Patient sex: F
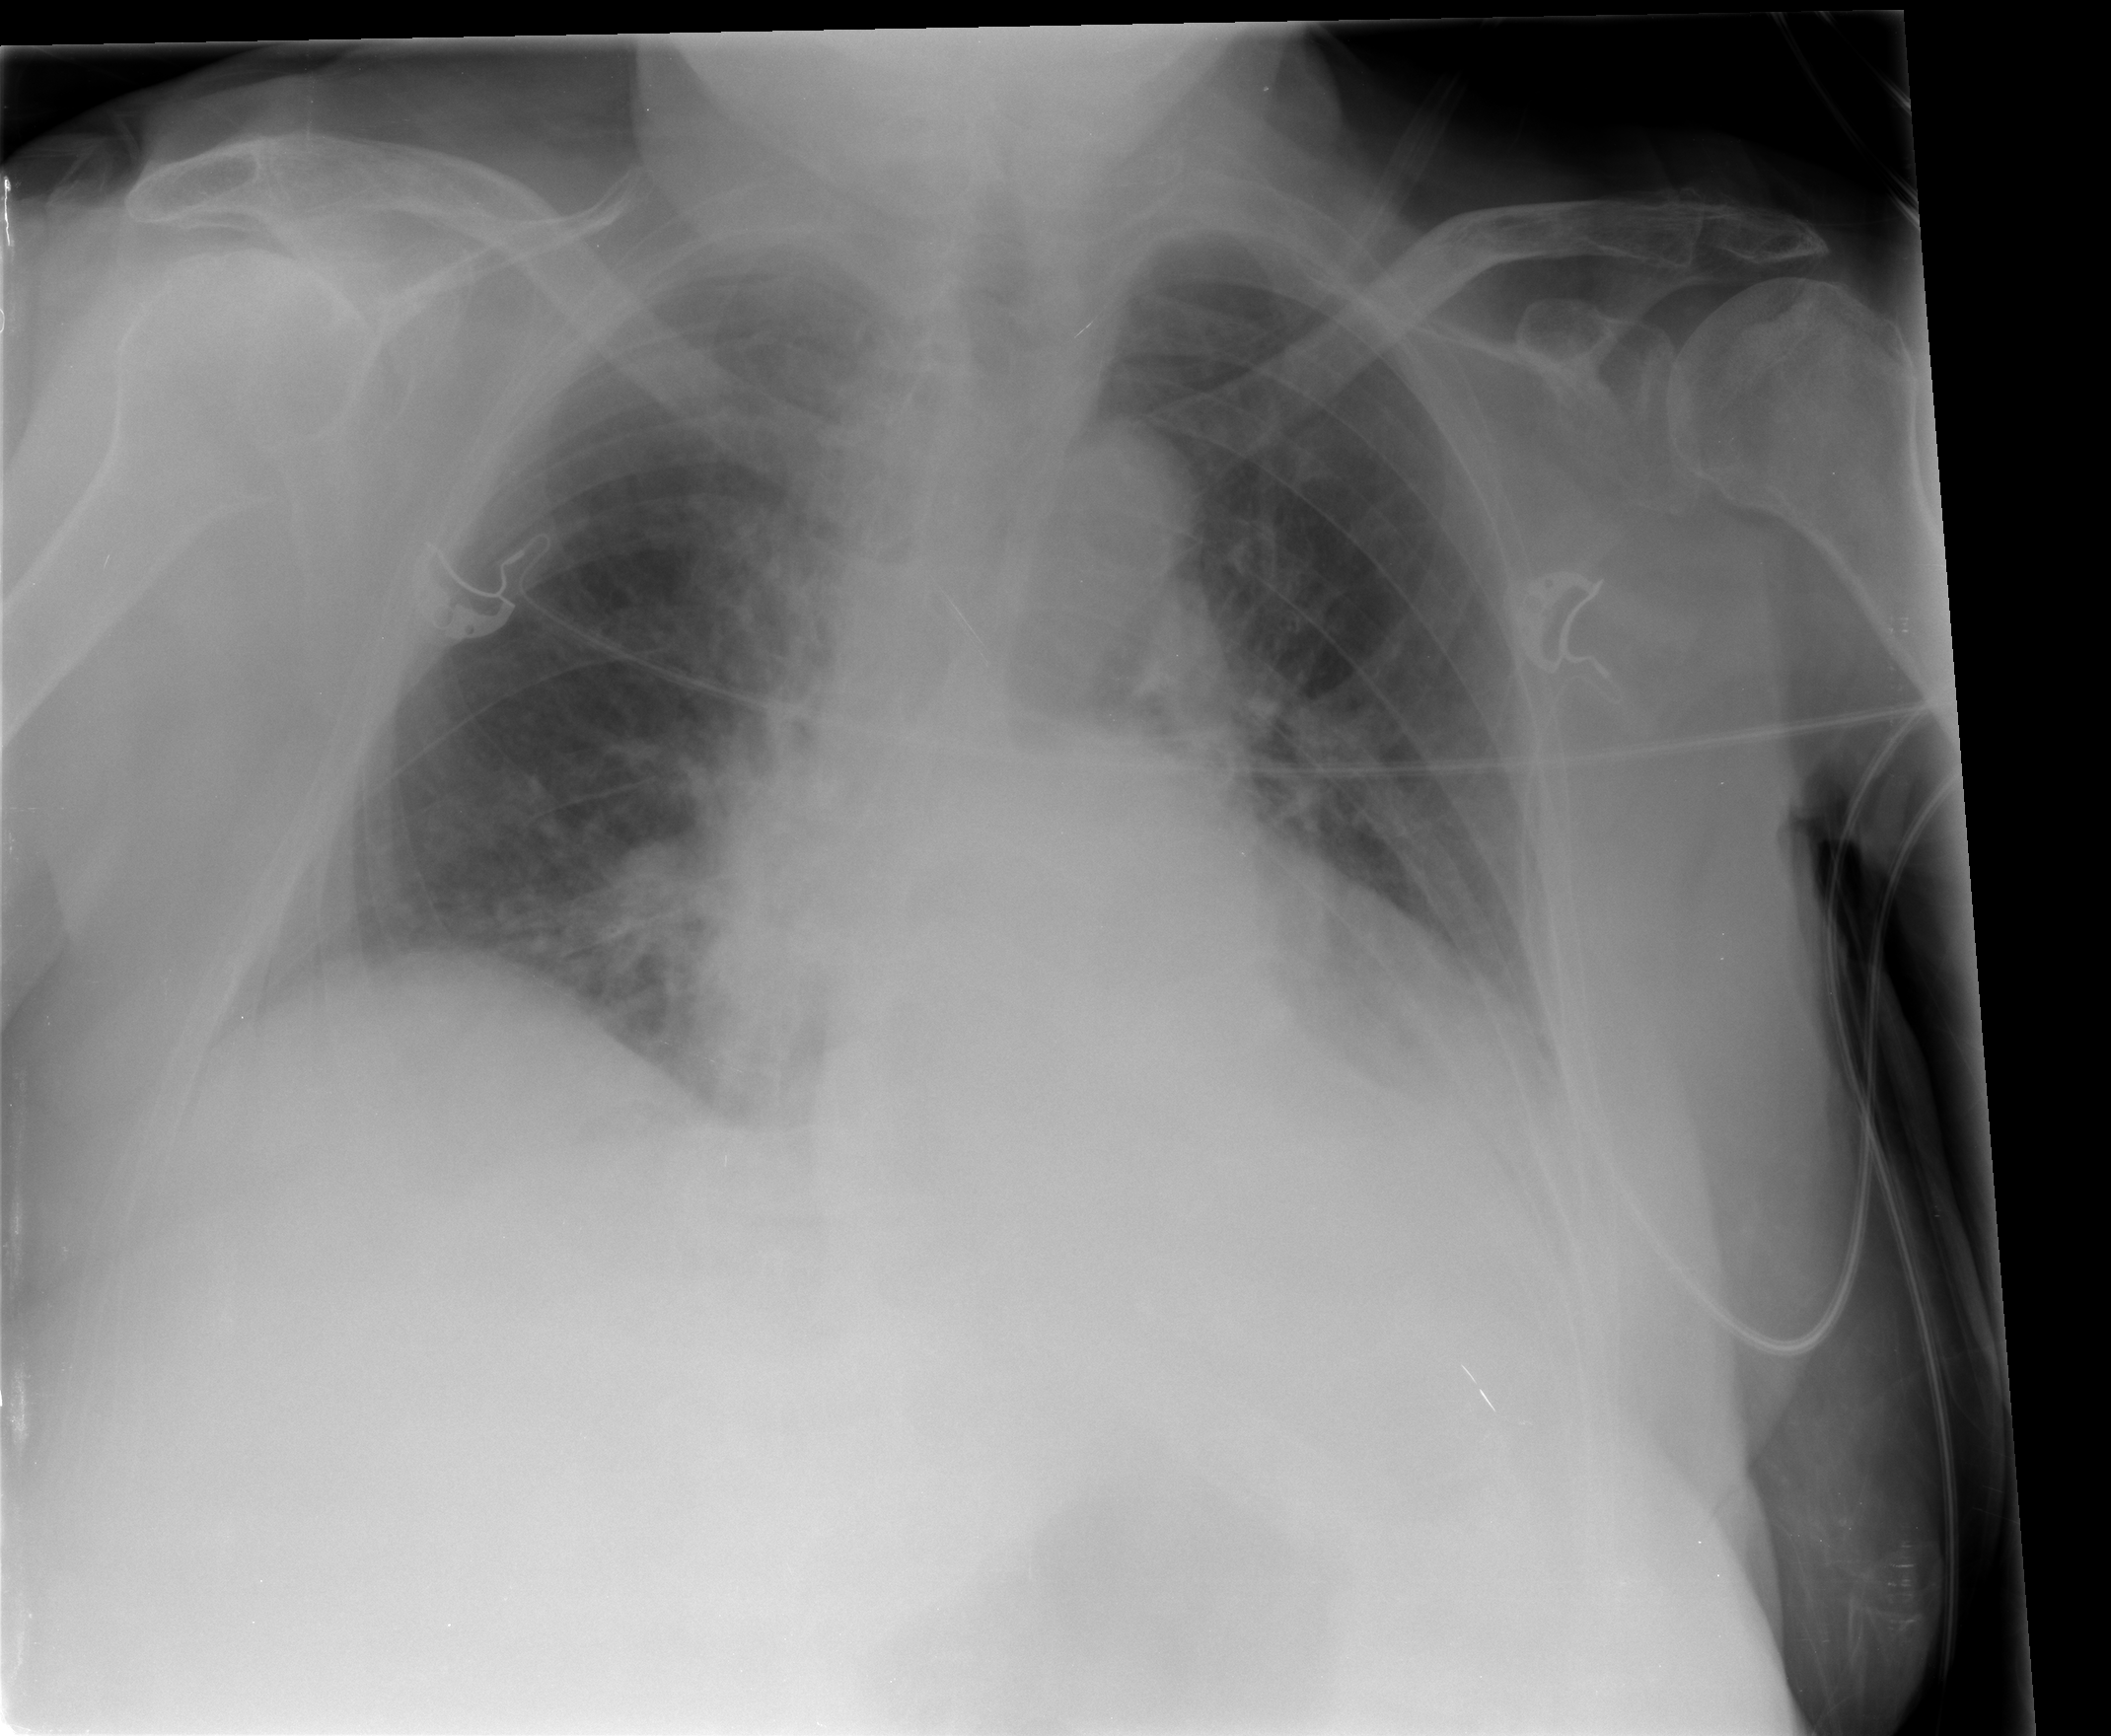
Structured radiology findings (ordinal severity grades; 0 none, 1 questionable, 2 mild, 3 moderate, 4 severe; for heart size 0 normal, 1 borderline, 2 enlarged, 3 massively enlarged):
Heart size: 1
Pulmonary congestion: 1
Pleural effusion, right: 0
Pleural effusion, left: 1
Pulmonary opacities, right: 2
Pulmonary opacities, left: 0
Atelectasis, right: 2
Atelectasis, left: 2